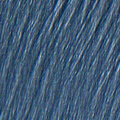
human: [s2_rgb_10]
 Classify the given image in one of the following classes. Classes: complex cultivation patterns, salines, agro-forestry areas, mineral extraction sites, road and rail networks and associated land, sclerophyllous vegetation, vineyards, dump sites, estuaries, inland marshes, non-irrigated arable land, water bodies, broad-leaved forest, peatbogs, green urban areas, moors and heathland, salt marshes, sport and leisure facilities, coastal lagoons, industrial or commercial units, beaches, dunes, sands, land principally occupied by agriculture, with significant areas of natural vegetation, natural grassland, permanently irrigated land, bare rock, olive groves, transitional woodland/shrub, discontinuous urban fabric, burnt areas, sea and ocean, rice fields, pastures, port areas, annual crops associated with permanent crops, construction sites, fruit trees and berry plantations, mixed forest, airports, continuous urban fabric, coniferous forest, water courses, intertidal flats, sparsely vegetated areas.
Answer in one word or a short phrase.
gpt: continuous urban fabric